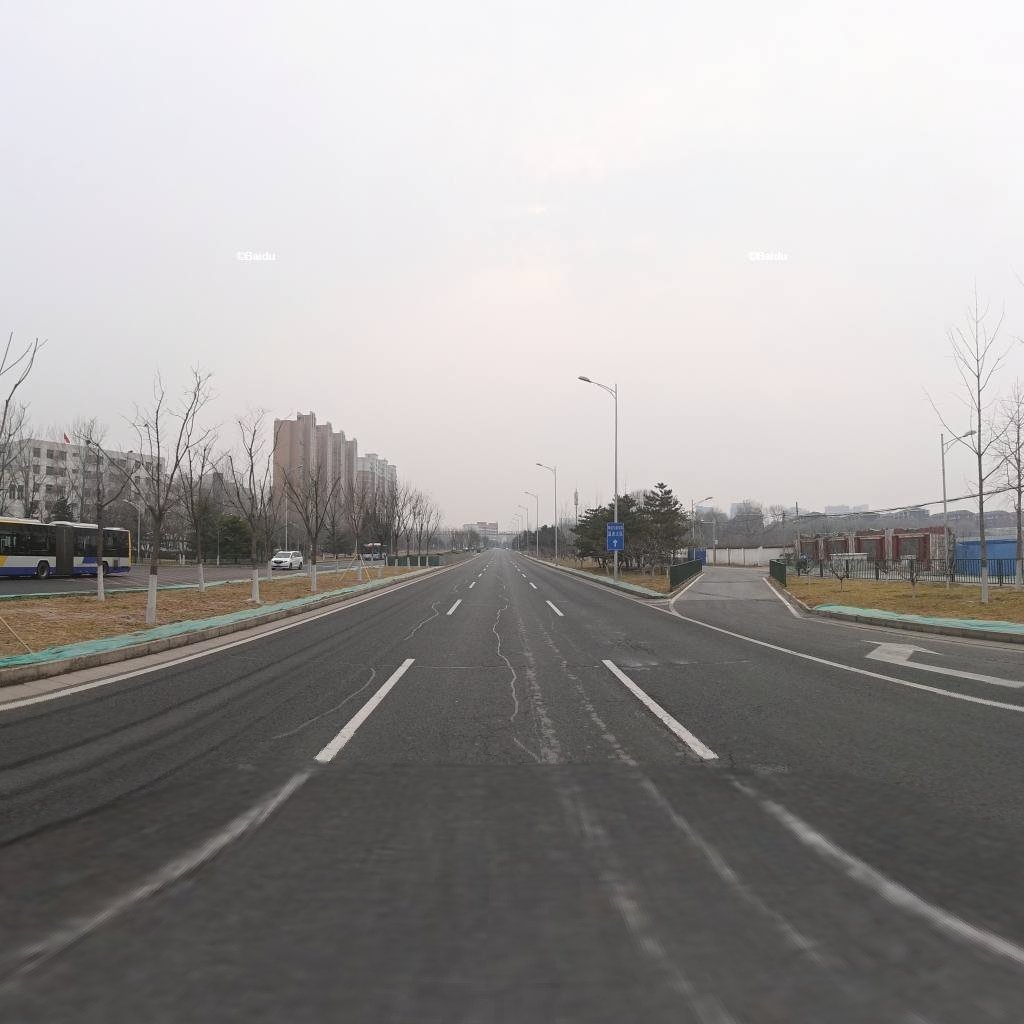
Region: Haidian
Road damage annotations: longitudinal patch, longitudinal patch, longitudinal patch, longitudinal patch